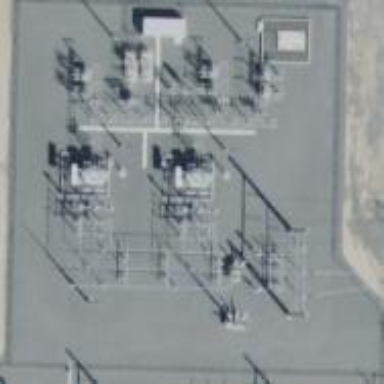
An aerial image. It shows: Power substation dedicated to generation.